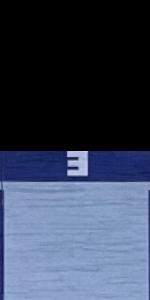
Label: Empty